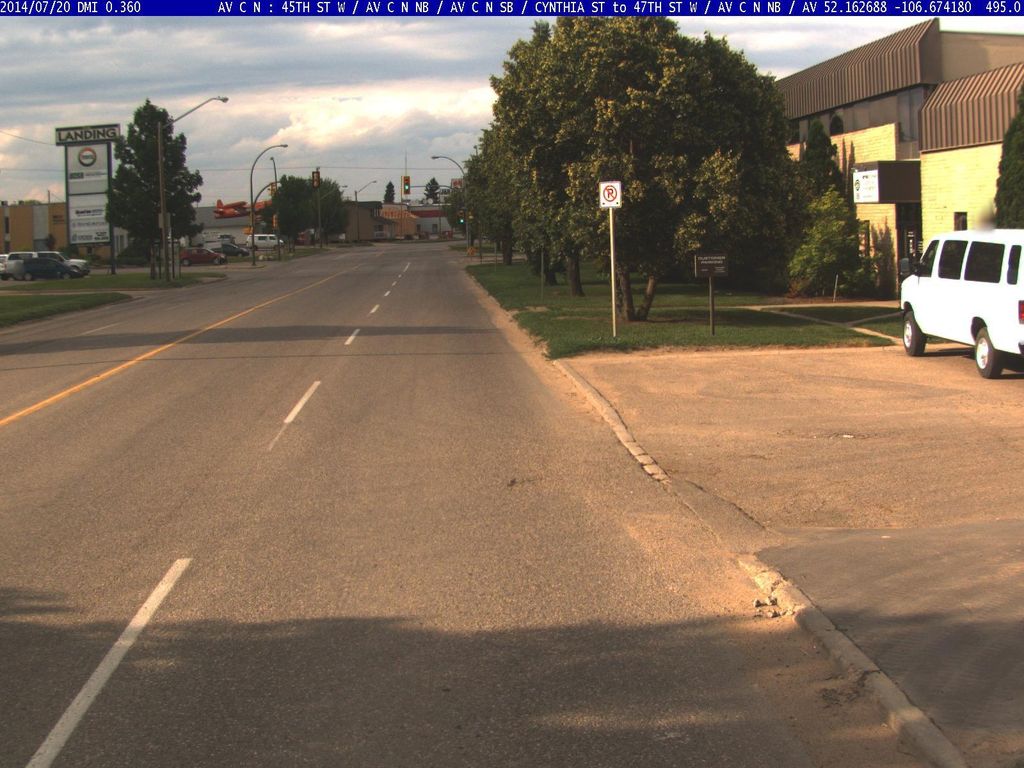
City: saskatoon